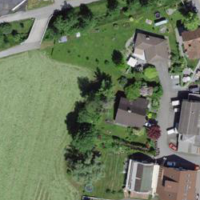
EUNIS habitat code: 55
Species observed at this site:
Alnus glutinosa